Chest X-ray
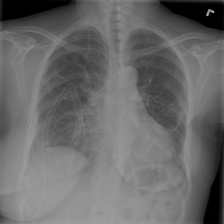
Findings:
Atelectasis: negative
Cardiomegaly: negative
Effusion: negative
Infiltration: negative
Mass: negative
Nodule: negative
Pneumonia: negative
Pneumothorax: negative
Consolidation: negative
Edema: negative
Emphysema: negative
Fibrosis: negative
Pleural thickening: negative
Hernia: negative